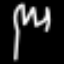
Label: fork